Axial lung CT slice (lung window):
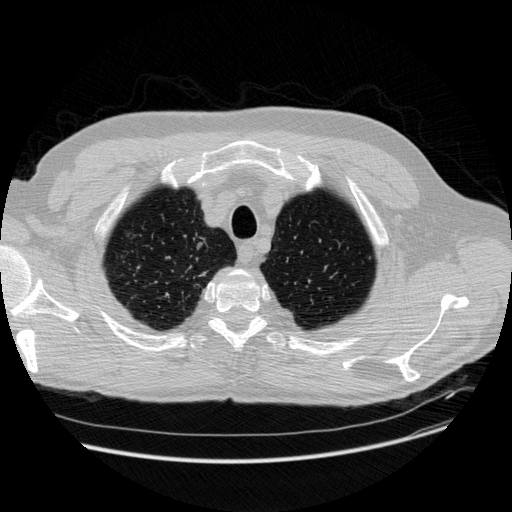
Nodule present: no